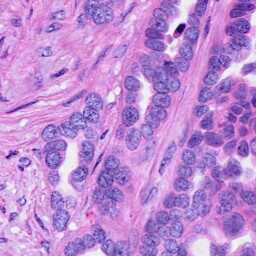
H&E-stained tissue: Ovarian